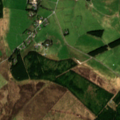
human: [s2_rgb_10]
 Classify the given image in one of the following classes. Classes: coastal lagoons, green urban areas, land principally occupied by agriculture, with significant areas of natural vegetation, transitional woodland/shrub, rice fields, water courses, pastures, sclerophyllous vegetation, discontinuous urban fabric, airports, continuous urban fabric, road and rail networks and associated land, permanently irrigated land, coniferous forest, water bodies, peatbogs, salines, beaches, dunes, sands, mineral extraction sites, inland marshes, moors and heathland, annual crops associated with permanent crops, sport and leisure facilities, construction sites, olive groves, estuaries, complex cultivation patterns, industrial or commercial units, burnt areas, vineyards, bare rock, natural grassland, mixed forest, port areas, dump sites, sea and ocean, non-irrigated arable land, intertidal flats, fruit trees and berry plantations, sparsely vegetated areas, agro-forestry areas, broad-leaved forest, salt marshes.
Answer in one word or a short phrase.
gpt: pastures, coniferous forest, transitional woodland/shrub, peatbogs